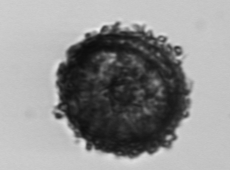
Label: Thalassiosira_TAG_external_detritus